Question: I've successfully installed and uploaded images in my Rails app using the <URL>. Loading images works fine if I load it directly through the app. However, if I load the images through Cloudfront, I get an error page that says "You need to give a SHA parameter" which is strange because the SHA is included in the URL already:

For context here's my dragonfly settings:
'''
# config/initializers/dragonfly.rb
require 'dragonfly'
# Configure
Dragonfly.app.configure do
plugin :imagemagick
secret "randomsecret"
url_format "/media/:job/:name"
datastore :file,
root_path: Rails.root.join('public/system/dragonfly', Rails.env),
server_root: Rails.root.join('public')
end
# Logger
Dragonfly.logger = Rails.logger
# Mount as middleware
Rails.application.middleware.use Dragonfly::Middleware
# Add model functionality
if defined?(ActiveRecord::Base)
ActiveRecord::Base.extend Dragonfly::Model
ActiveRecord::Base.extend Dragonfly::Model::Validations
end
'''
I've already read the <URL>, but it didn't fix the problem. The only difference it made is that it included the 'url_host' when calling 'image.url' instead of just the relative path that it normally returns.
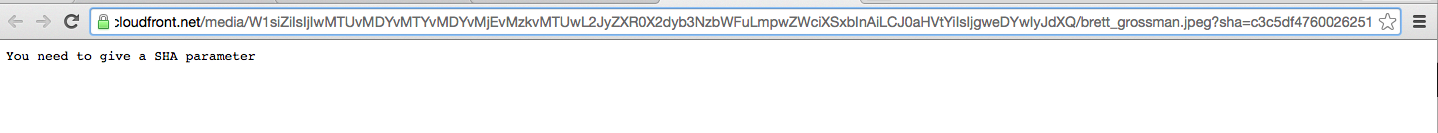
Answer: By default, CloudFront does not forward query strings to the origin. Have you verified that you have <URL> forwarding enabled?